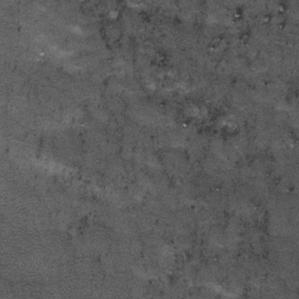
Label: frost